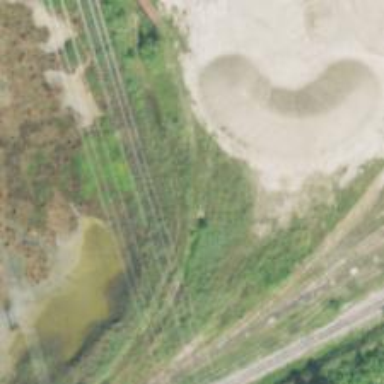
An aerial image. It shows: Disused railway spur service.